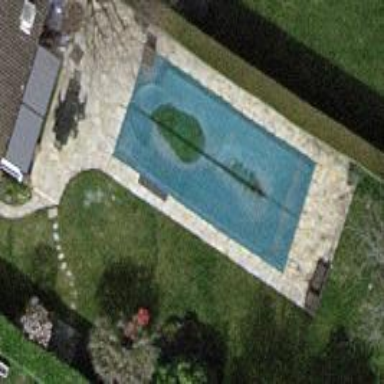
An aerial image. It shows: Swimming pool located in leisure land.